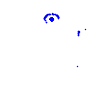
Particle: electron